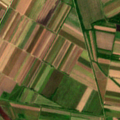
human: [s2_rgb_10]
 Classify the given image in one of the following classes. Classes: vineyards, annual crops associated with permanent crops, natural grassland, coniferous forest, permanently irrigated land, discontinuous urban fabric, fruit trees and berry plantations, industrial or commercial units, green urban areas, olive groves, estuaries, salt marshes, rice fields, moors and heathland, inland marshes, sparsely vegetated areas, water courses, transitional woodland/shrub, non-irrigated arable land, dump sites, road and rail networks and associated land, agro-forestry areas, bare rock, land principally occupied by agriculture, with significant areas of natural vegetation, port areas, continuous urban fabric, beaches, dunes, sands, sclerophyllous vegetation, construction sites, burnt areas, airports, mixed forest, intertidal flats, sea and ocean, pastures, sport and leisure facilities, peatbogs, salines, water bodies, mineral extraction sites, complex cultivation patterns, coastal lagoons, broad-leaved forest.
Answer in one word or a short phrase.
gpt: non-irrigated arable land, land principally occupied by agriculture, with significant areas of natural vegetation